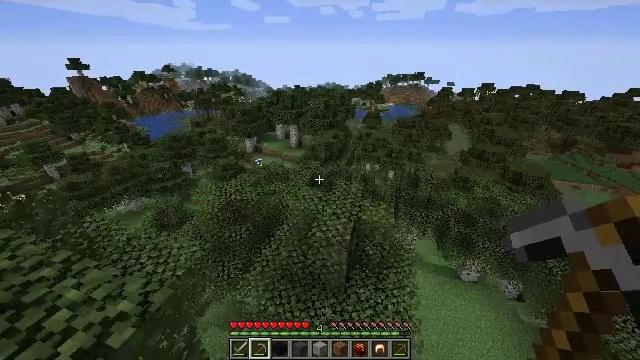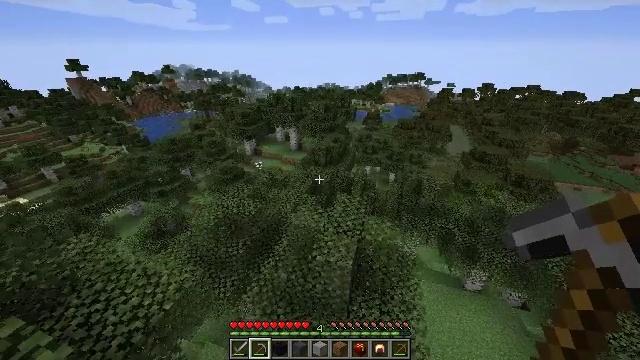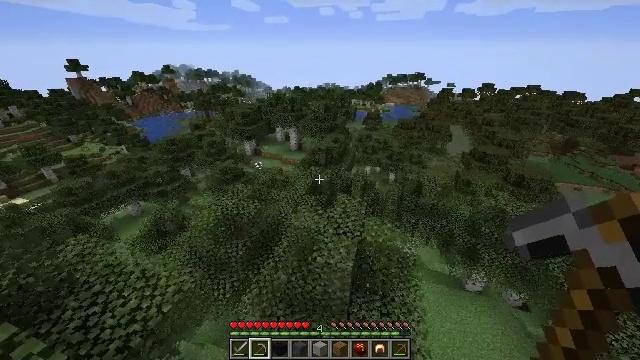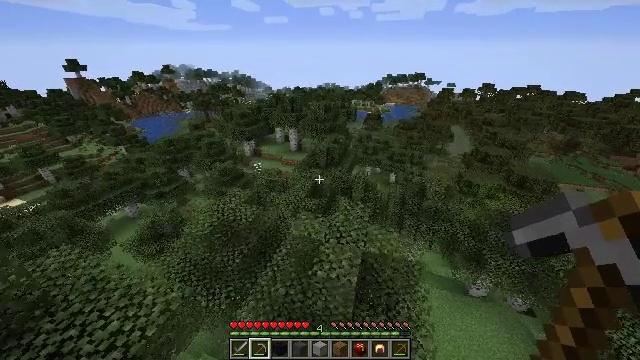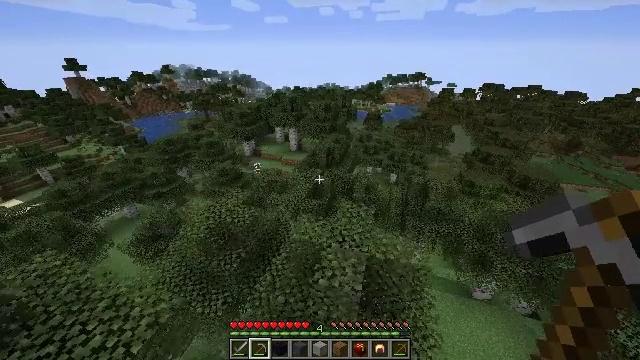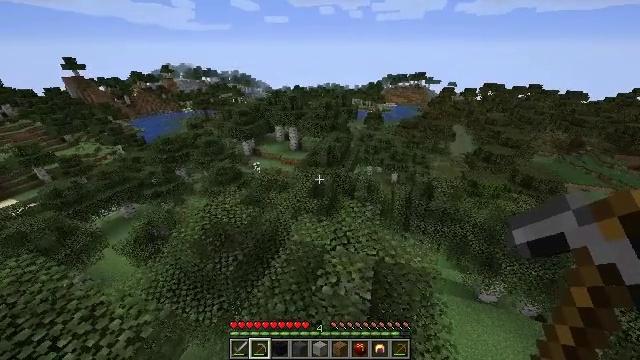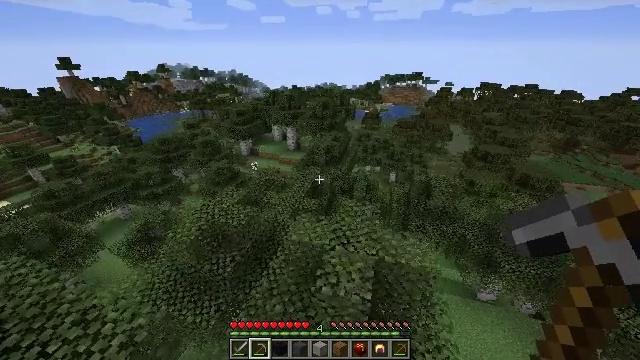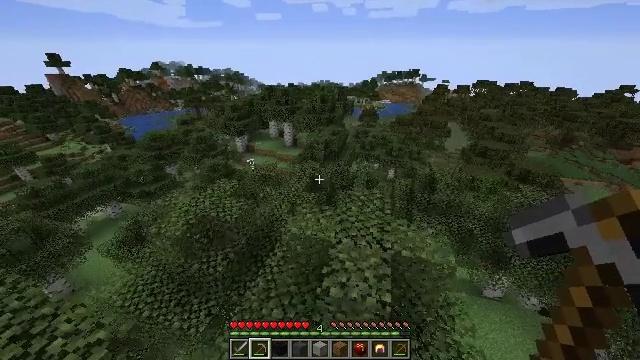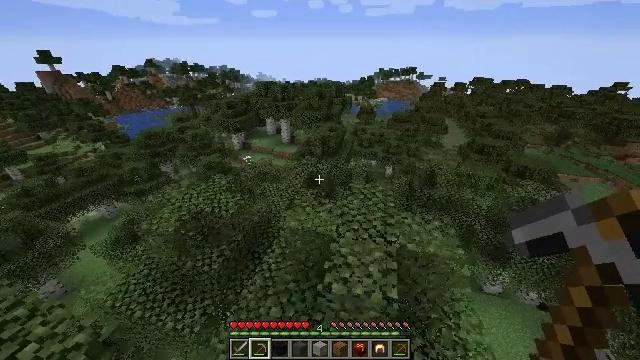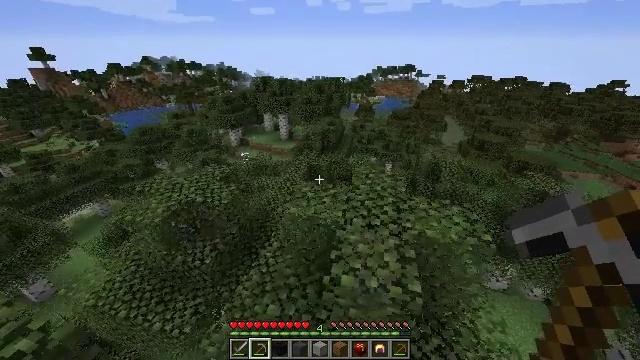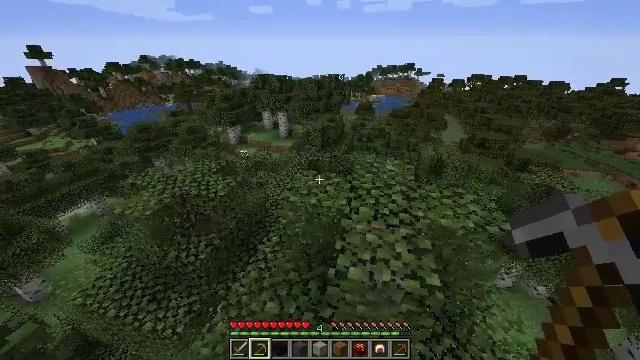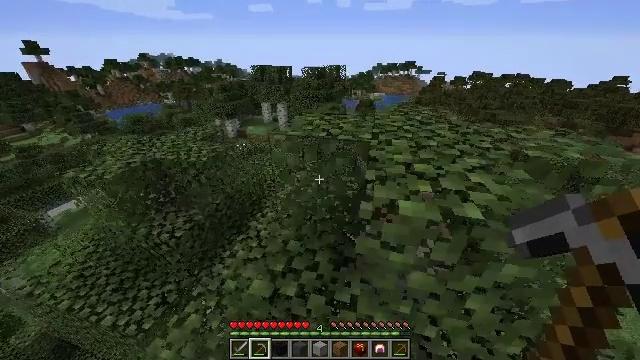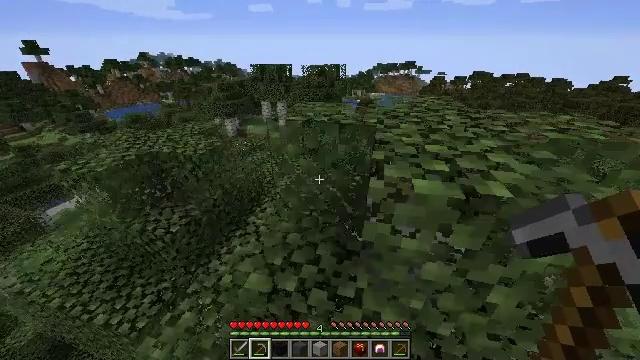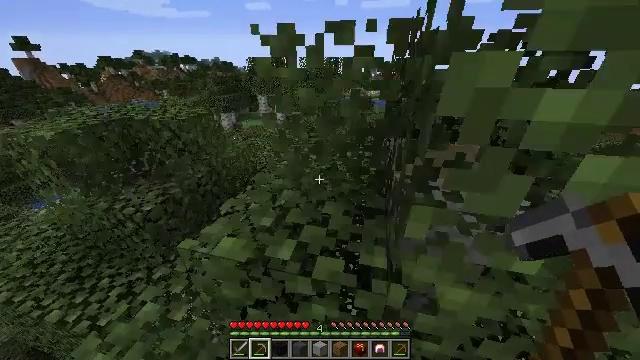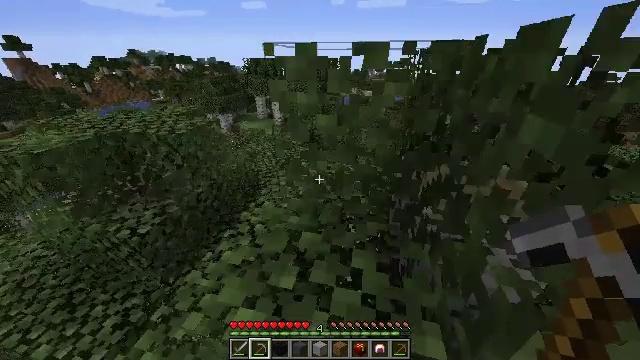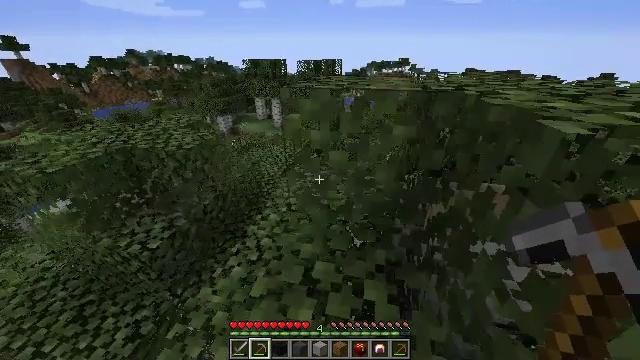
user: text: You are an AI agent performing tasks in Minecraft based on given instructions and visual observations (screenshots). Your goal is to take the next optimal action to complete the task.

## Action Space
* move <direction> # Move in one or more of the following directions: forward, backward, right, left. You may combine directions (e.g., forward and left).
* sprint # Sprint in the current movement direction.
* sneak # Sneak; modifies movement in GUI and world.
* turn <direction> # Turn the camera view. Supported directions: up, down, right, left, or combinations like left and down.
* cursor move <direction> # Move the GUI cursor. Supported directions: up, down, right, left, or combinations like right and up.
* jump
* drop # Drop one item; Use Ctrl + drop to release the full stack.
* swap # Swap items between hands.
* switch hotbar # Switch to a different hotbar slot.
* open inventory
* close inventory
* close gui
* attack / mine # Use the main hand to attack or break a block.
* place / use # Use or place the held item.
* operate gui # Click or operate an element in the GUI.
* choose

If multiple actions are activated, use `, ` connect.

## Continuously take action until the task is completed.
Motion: motion action
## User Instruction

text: Collect birch leaves from the tree.
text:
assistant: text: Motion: move forward, sprint, jump
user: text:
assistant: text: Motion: move forward, sprint, jump
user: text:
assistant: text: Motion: move forward and move left, sprint, jump
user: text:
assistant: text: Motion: move forward and move left, sprint, jump
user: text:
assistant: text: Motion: move forward and move left, sprint, jump
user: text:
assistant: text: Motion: move forward and move left, sprint, jump
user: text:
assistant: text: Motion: move forward and move left, sprint, jump
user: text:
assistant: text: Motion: move forward, sprint, jump
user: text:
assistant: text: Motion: move forward, sprint, jump
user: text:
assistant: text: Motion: move forward, sprint, jump
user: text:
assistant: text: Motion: move forward, sprint, jump
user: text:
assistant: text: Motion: move forward, sprint, jump
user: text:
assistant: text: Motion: move forward, sprint, jump
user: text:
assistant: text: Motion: move forward, sprint, jump
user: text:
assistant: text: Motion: move forward, sprint, jump
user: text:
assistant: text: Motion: move forward, sprint, jump
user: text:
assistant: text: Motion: move forward, sprint, jump
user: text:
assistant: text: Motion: move forward, sprint, jump
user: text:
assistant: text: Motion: move forward, sprint, jump
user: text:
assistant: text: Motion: move forward, sprint, jump
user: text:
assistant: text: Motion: move forward, sprint, jump
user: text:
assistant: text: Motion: move forward, sprint, jump
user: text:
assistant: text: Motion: move forward, sprint, turn right, jump
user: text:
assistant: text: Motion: move forward, sprint, turn right, jump
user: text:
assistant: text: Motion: move forward, sprint, turn right, jump
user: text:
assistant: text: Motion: move forward, sprint, turn right, jump
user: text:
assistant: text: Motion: move forward, sprint, jump
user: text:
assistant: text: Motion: move forward, sprint
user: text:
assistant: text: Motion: move forward, sprint
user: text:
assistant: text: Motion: move forward, sprint